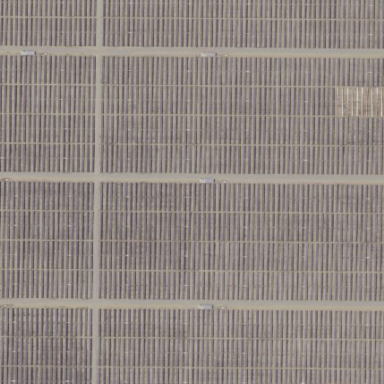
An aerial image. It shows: Solar power plant enclosed by fence. The plant generates electricity using photovoltaic technology.